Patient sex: M
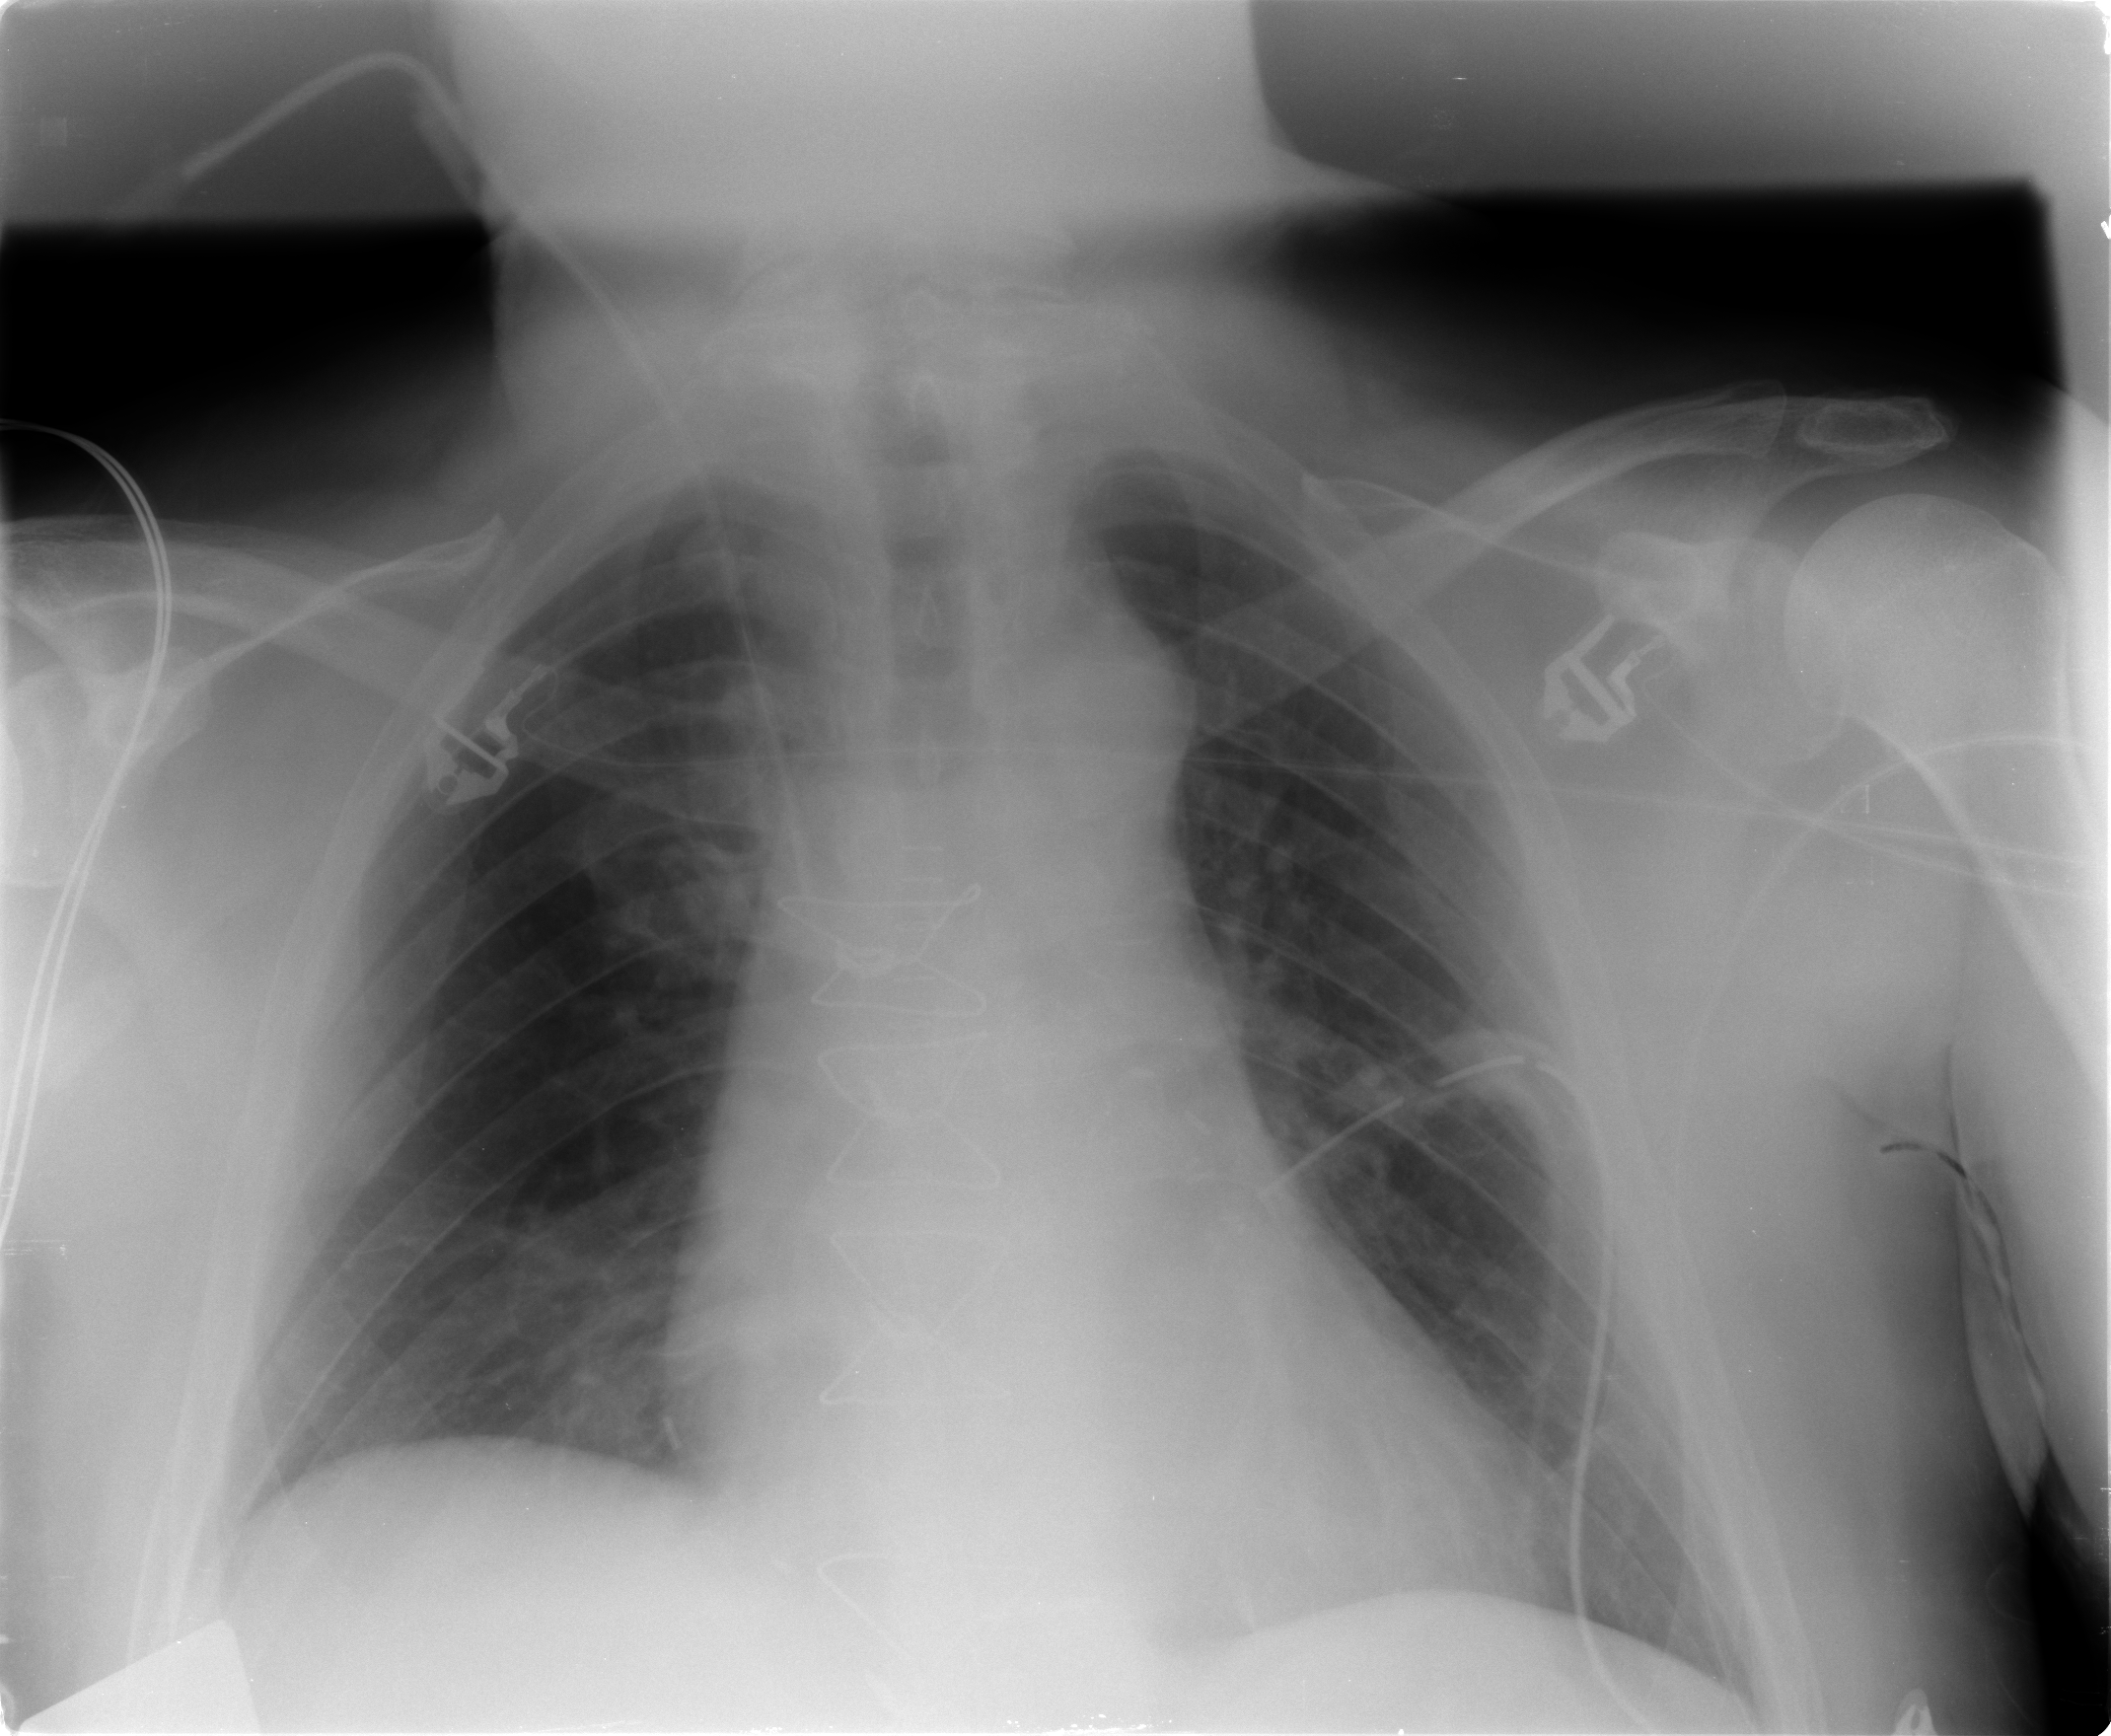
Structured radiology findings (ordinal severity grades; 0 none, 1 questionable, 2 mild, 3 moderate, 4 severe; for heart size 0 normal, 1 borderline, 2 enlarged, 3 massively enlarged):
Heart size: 2
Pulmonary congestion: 1
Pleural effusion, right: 0
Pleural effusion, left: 0
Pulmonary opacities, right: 0
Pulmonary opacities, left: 0
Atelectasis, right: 1
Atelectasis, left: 2